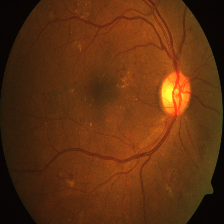
Diabetic retinopathy grade: Severe